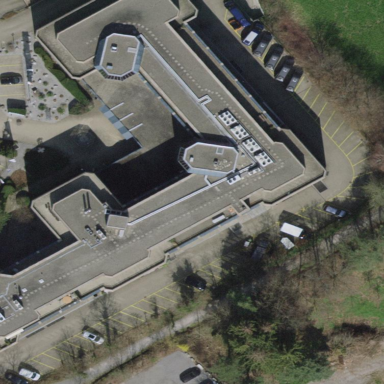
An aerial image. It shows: Parking area.